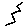
Label: zigzag